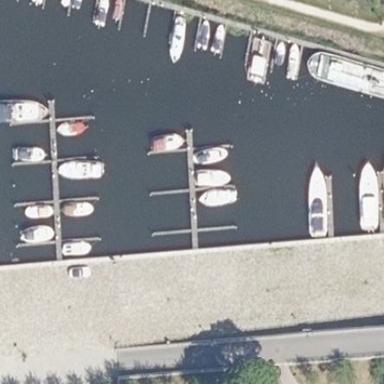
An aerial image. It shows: Marina located near water with sanitary dump station available.